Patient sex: M
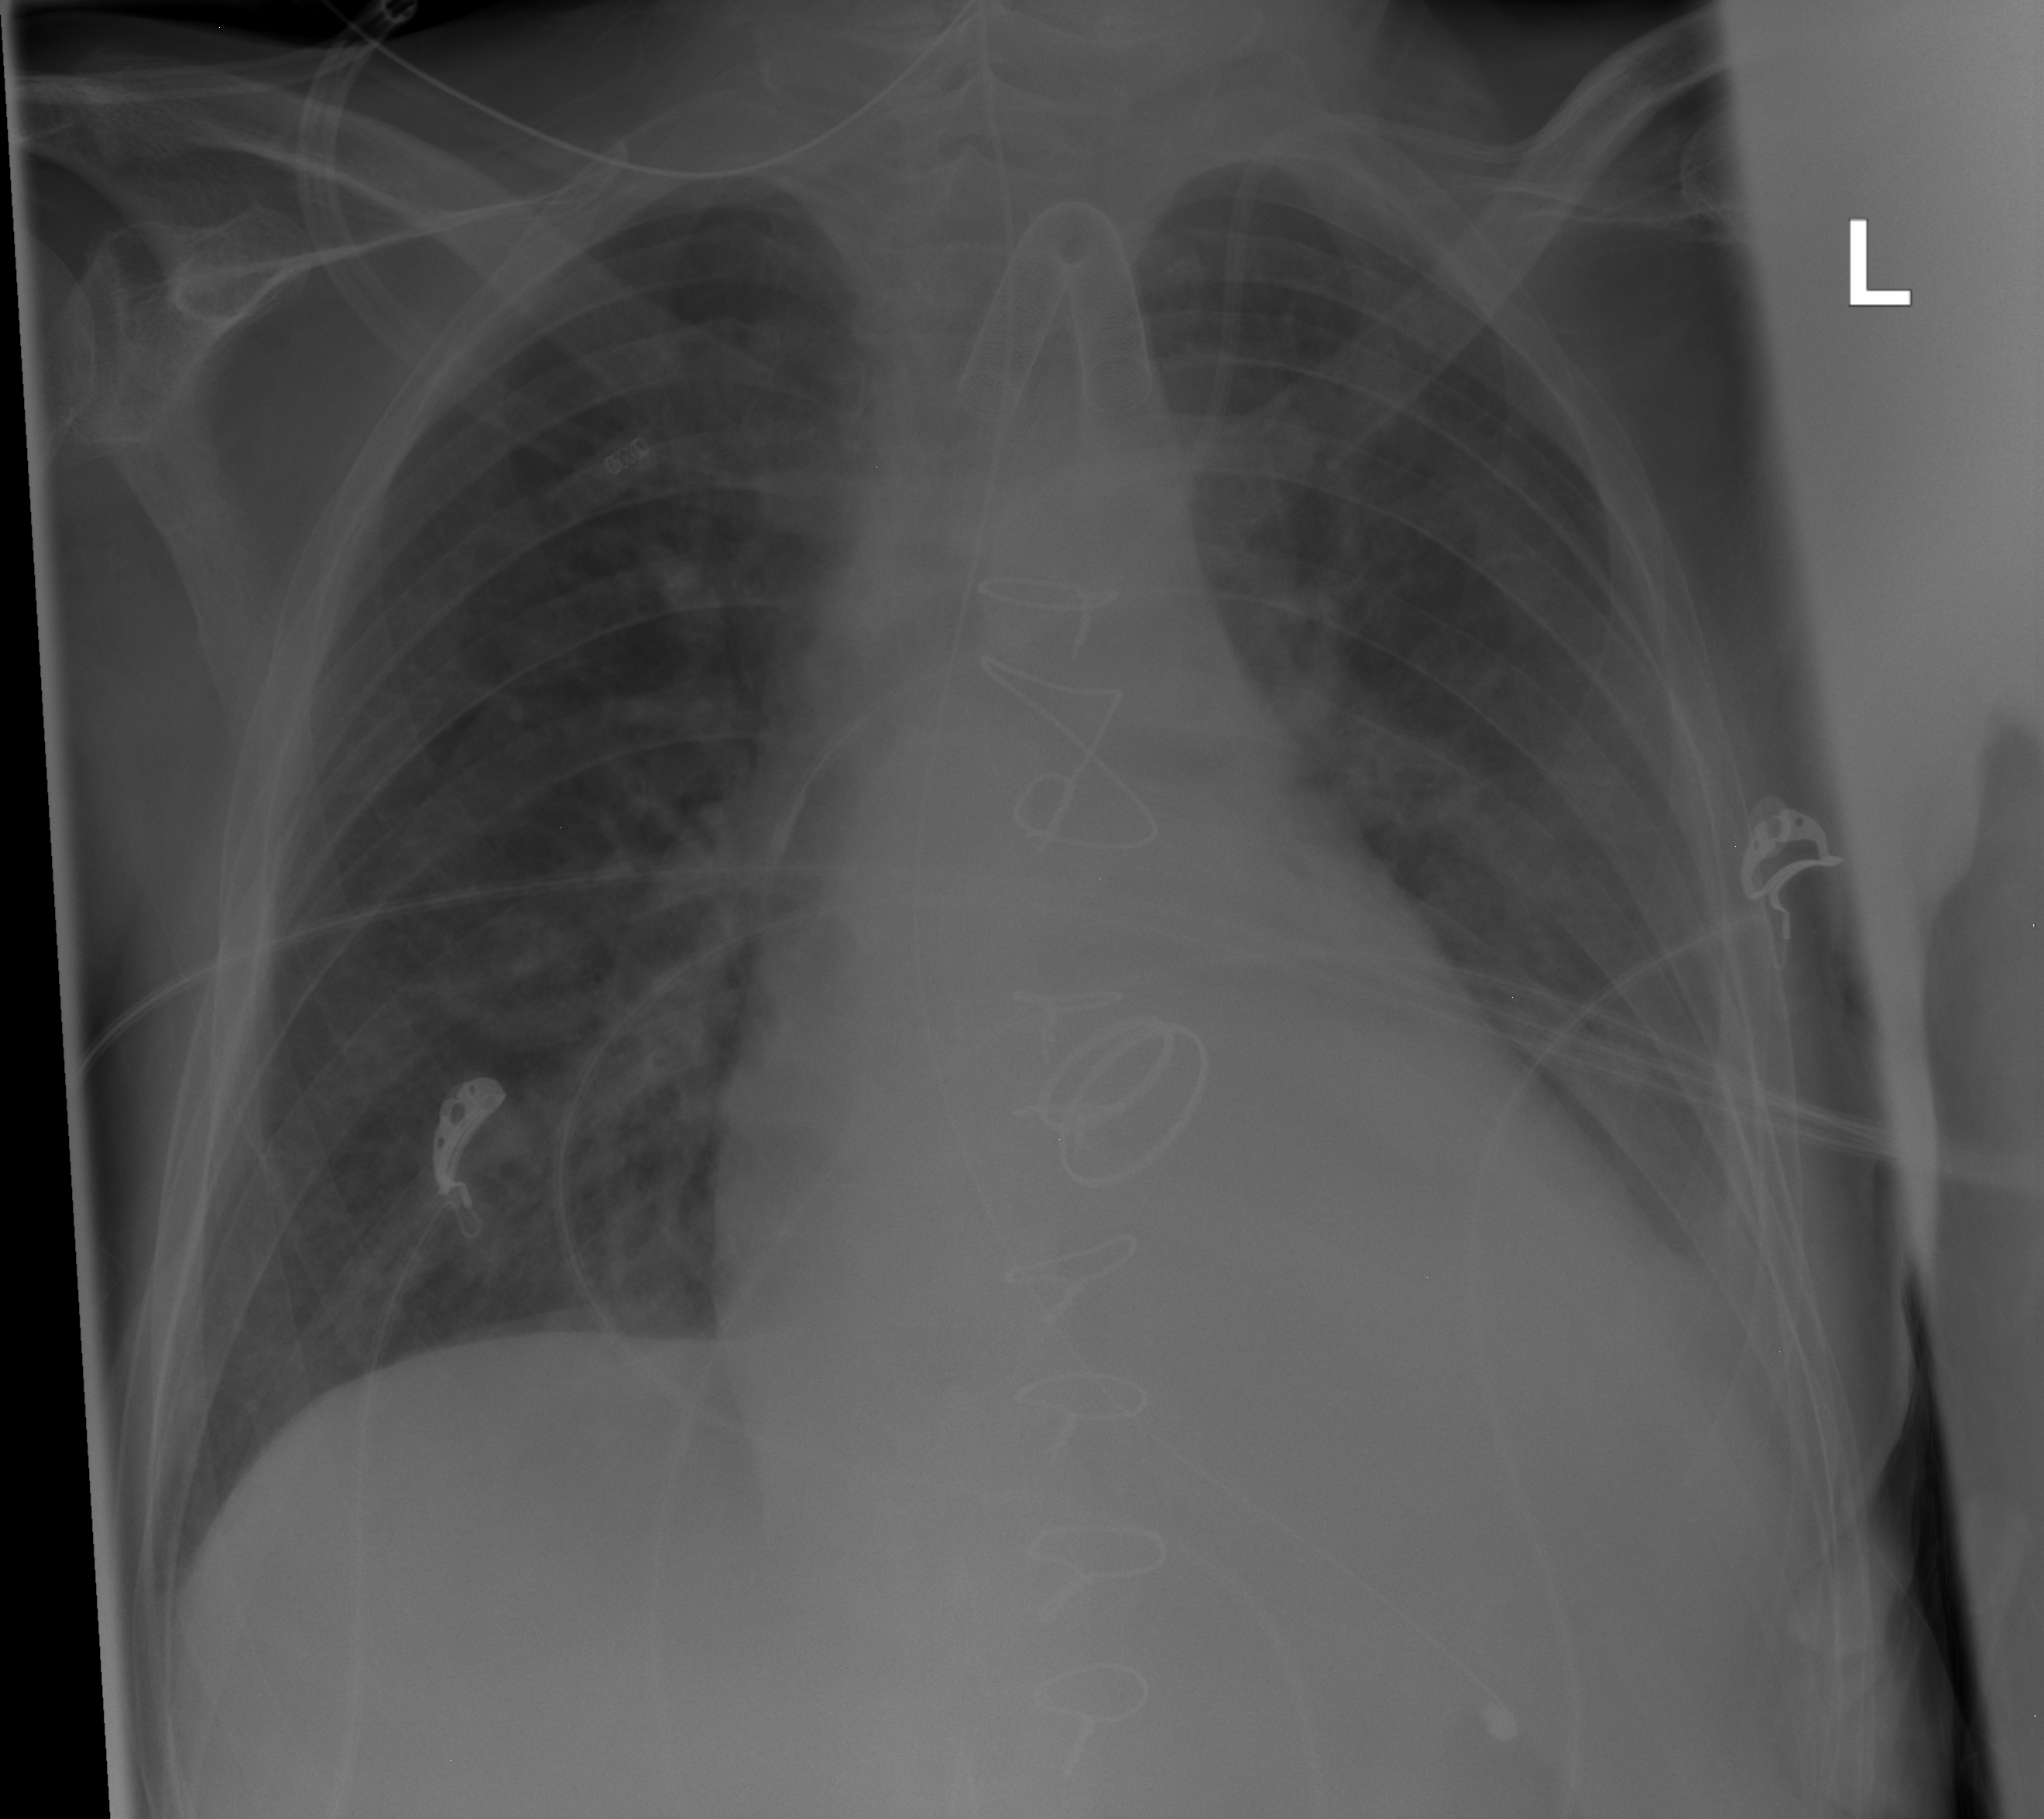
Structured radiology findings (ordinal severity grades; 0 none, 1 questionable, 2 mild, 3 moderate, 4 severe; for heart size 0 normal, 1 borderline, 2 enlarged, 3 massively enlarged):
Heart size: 2
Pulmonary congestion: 0
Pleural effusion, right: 0
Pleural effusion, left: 2
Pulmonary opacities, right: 0
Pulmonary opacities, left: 0
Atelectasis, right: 0
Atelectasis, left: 2